Interaction volume radius: 5 \u00c5
Interaction volume height: 15 \u00c5
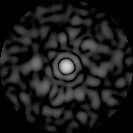
Disorder parameter: 0.7447